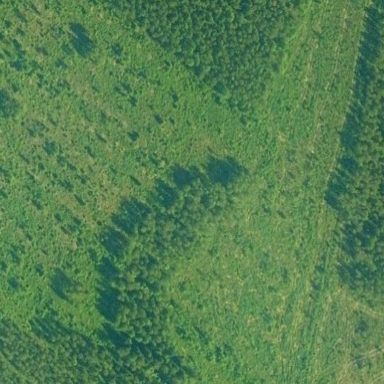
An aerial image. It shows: Clearcut area created by human activity.